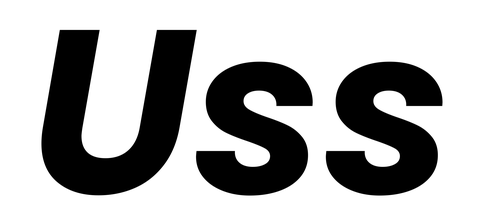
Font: Poppins-BoldItalic